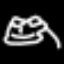
Label: frog